Question: I have an autocomplete dropdown that is generated based on user's input.
Now I want to order the results in such a way that results that should come first, and then the rest in alphabetical order.
Right now they're just sorted alphabetically in the SQL query.

So I want results to come before the rest.
As you can see, the query uses 'LIKE %term%' wild card select at the moment.
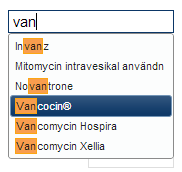
Answer: Try something along these lines:
'''
ORDER BY
CASE WHEN COL LIKE 'term%' THEN 1 ELSE 2 END ASC,
COL ASC
'''